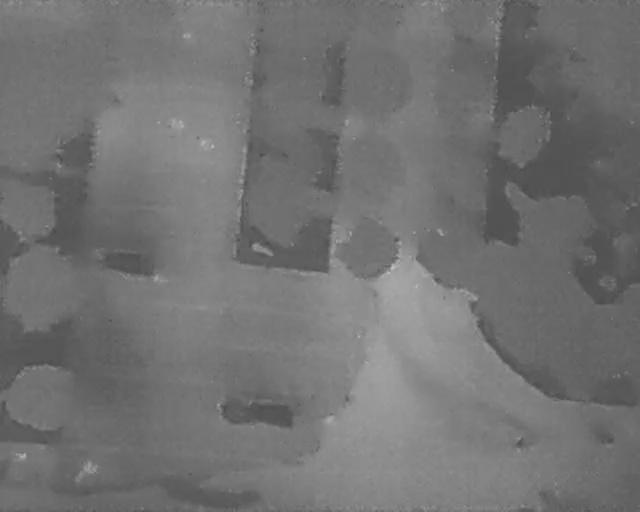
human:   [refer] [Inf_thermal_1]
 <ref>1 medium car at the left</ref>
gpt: <box>[[17, 45, 21, 56, 7]]</box>